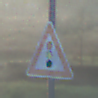
Verkehrszeichen: Lichtzeichenanlage
Umgebung: Outdoor, Nature
Tageszeit: Dawn
Wetter: Clear
Licht: Natural
Jahreszeit: NotSpecified
Kontrast: LowContrast